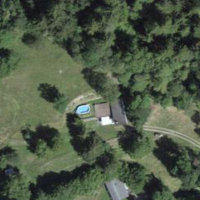
EUNIS habitat code: 43
Species observed at this site:
Corylus avellana